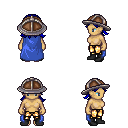
a pixel art fantasy rpg character, female body template, human, tanned skin, blue cape, gold greaves, blue loose hair, chain helm, black shoes, four views (front, back, left, right), 2x2 character sprite sheet, small pixel art, hard edges, no anti-aliasing